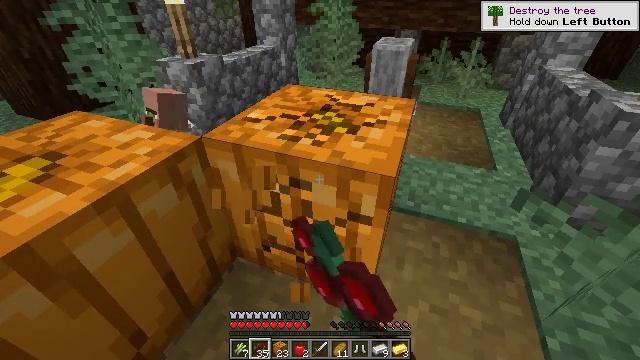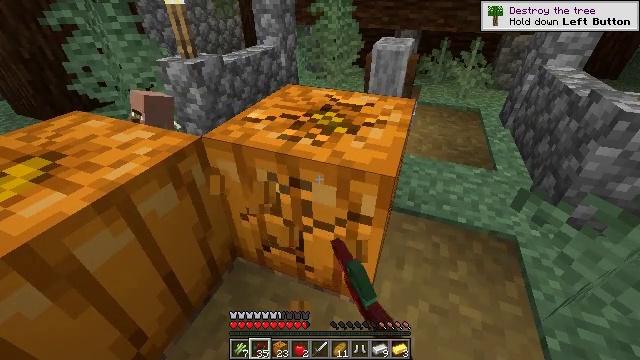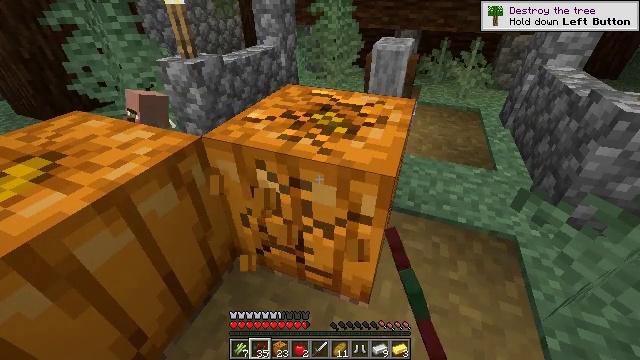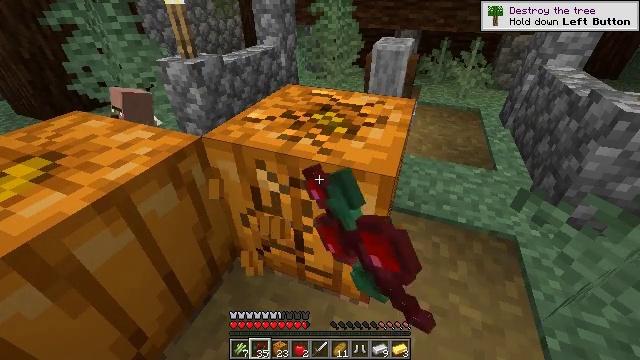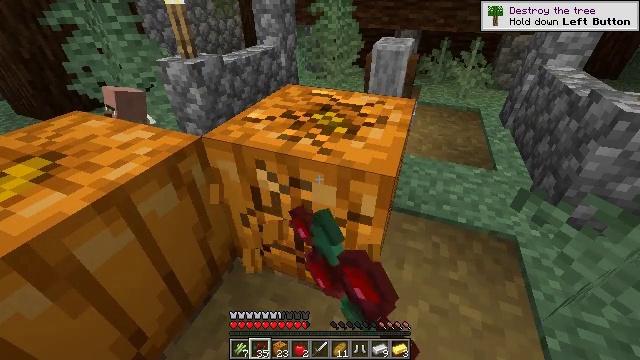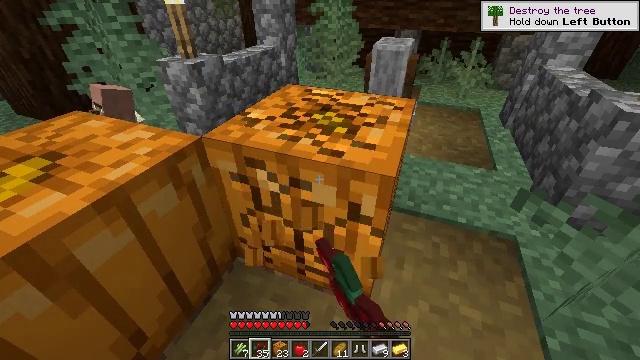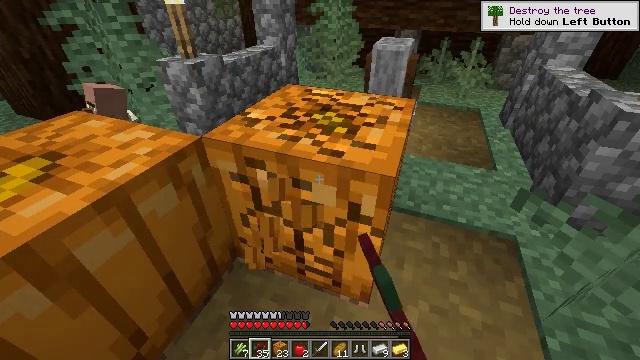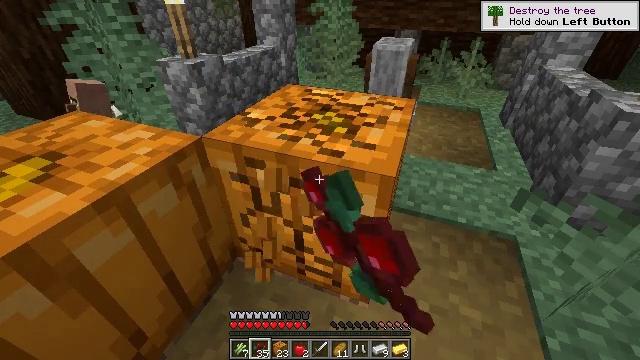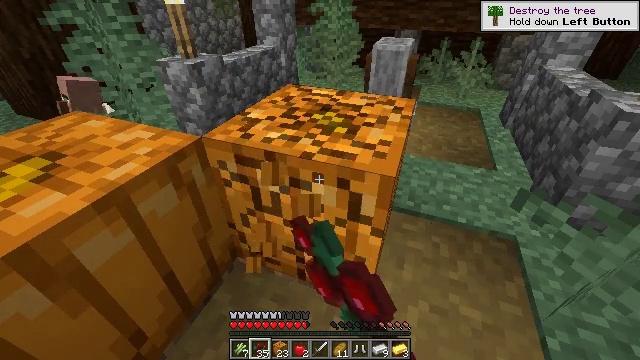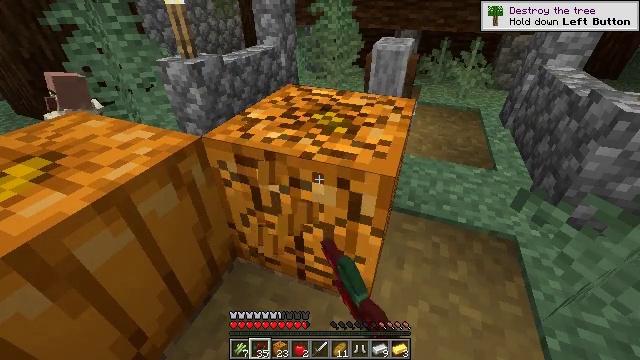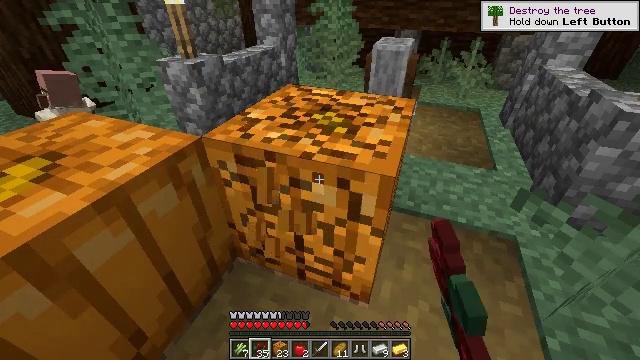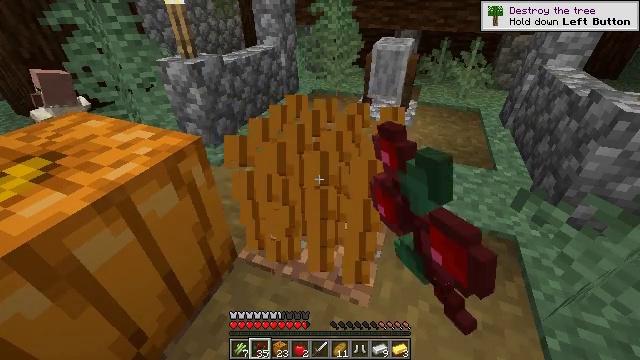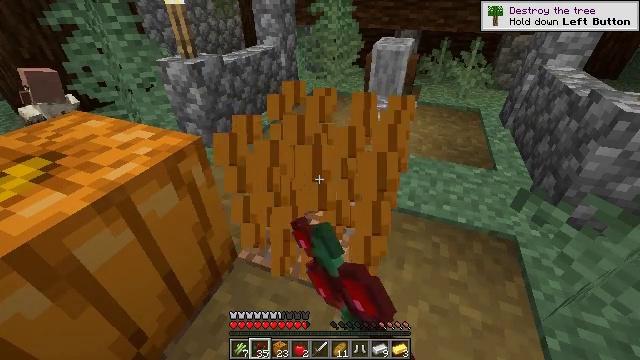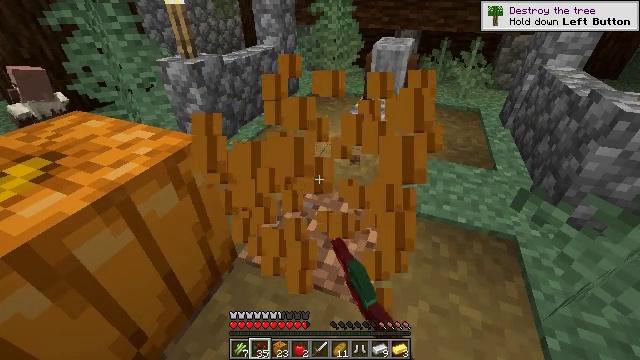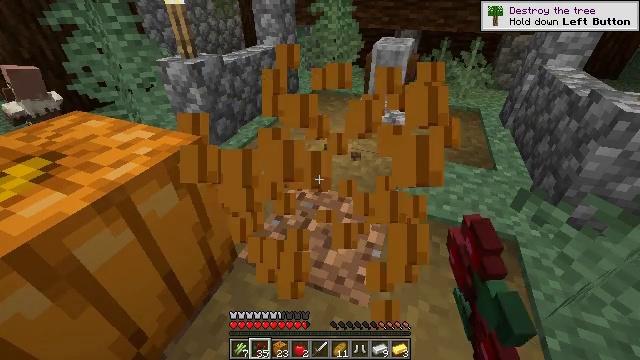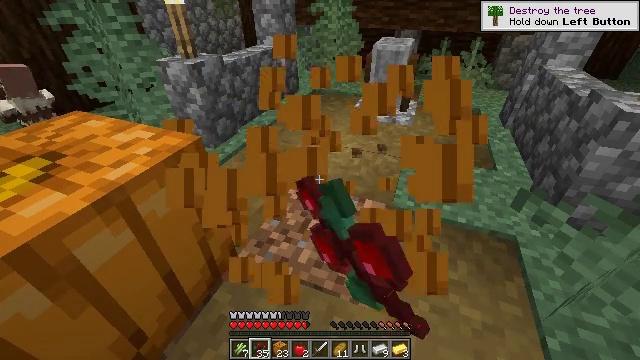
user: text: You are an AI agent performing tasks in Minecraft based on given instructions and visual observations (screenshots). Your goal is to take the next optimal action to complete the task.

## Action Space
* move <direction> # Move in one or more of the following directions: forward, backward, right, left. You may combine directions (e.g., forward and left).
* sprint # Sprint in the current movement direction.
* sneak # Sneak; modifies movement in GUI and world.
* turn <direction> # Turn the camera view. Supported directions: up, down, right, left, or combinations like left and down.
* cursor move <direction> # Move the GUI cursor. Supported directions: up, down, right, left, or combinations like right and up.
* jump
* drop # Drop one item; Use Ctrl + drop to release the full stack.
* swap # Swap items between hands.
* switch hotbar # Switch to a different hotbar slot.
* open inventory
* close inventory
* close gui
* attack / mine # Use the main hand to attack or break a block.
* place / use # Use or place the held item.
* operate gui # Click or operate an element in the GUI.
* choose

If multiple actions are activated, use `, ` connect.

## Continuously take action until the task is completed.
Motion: motion action
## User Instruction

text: Attack the pumpkin to gather it.
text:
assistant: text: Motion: attack / mine
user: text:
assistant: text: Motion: attack / mine
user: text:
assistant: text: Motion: attack / mine
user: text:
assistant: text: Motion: attack / mine
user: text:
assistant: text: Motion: attack / mine
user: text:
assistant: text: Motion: attack / mine
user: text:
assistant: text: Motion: attack / mine
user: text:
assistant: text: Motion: attack / mine
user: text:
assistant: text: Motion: attack / mine
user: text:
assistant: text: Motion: attack / mine
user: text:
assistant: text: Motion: attack / mine
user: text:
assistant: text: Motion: attack / mine
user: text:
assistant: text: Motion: attack / mine
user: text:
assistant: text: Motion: attack / mine
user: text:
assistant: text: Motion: attack / mine
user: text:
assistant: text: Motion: attack / mine
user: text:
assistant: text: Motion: attack / mine
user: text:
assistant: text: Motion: attack / mine
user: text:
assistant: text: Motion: attack / mine
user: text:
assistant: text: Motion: attack / mine
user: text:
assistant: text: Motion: attack / mine
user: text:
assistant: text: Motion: attack / mine
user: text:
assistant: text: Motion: attack / mine
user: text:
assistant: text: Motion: move forward
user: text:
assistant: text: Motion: move forward, turn left
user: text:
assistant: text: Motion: move forward, turn left
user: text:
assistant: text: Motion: move forward, turn left
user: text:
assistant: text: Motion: move forward, turn left and down
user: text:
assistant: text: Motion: turn left
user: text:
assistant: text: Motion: turn left, attack / mine